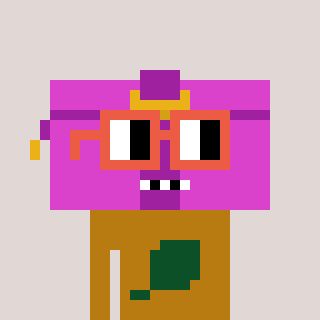
a pixel art character with square orange glasses, a clutch-shaped head and a gold-colored body on a warm background